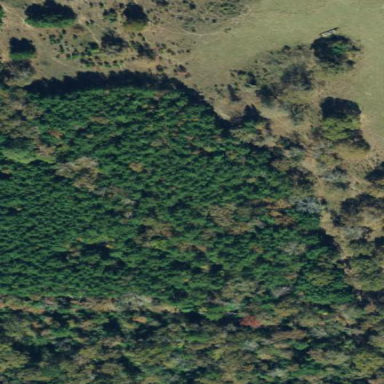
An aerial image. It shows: Evergreen forest with needle-leaved trees.